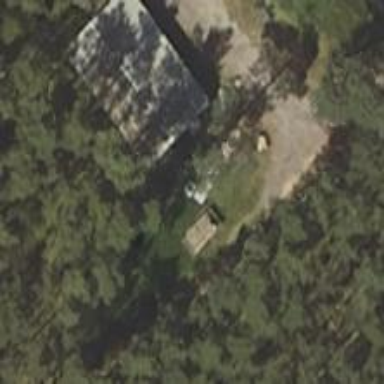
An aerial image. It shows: Shed building.